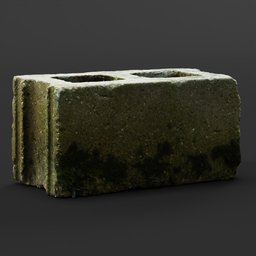
Label: architecture